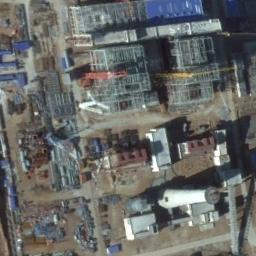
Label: thermal_power_station